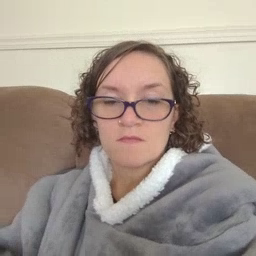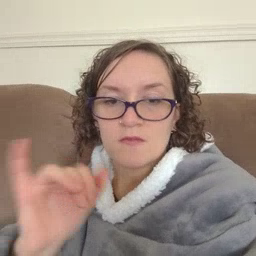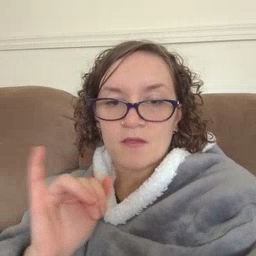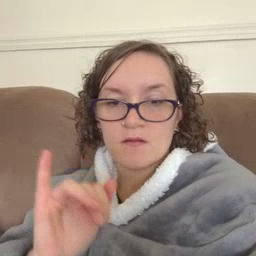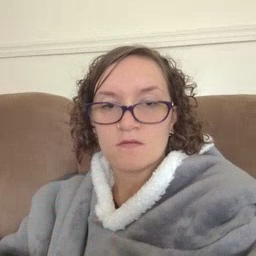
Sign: like